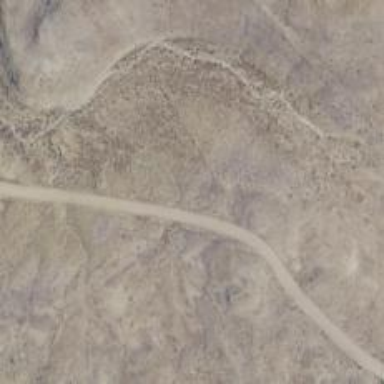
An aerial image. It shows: Service road.